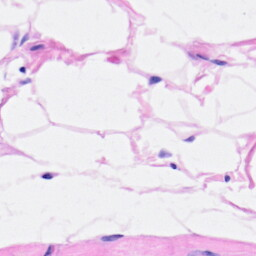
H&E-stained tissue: Heart